Interaction volume radius: 10 \u00c5
Interaction volume height: 10 \u00c5
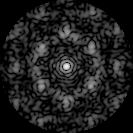
Disorder parameter: 0.6188